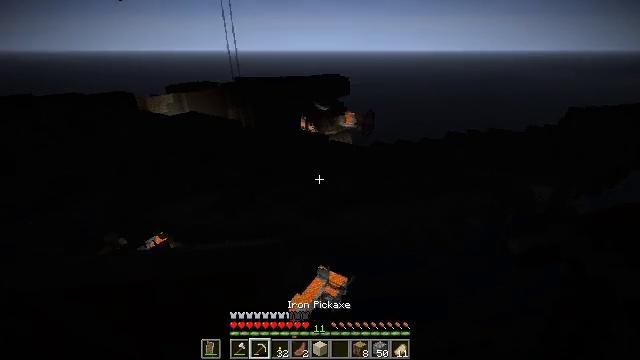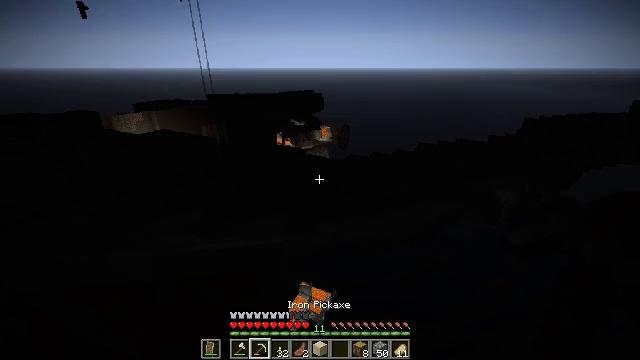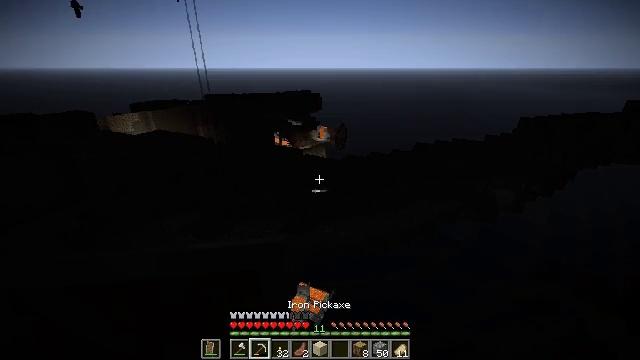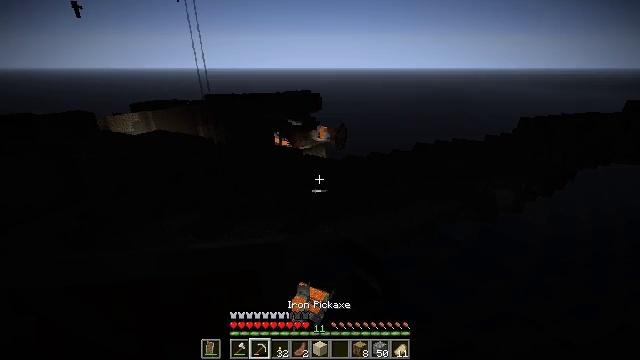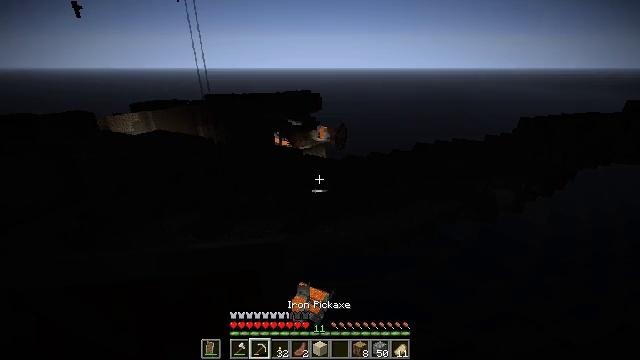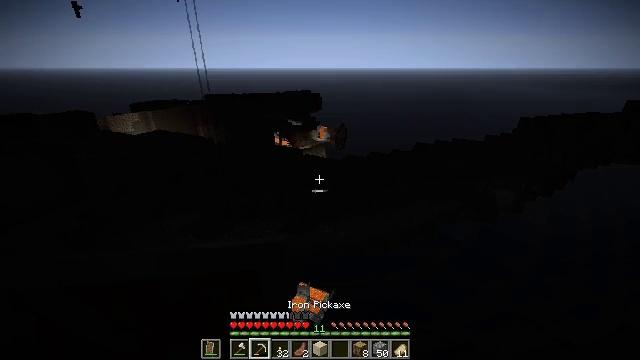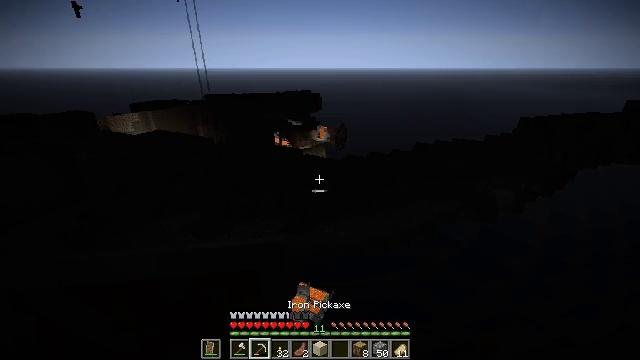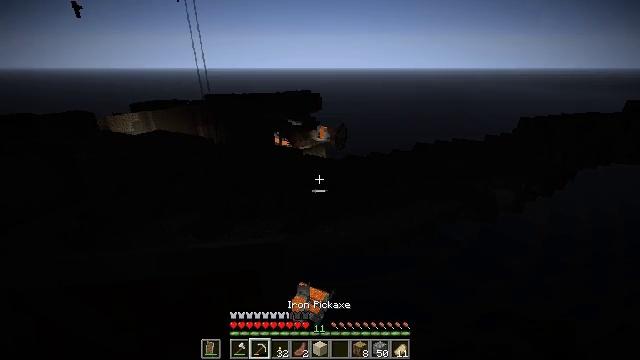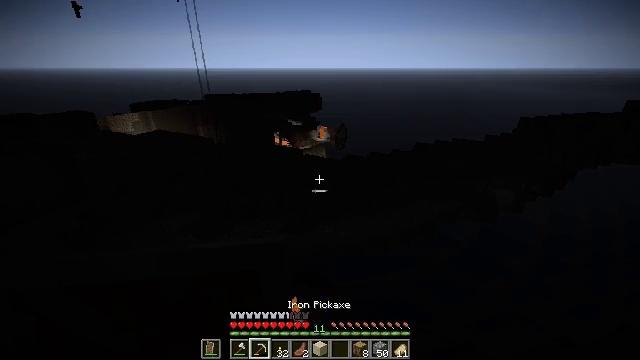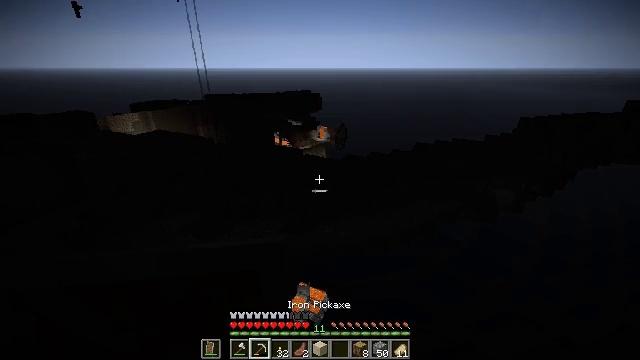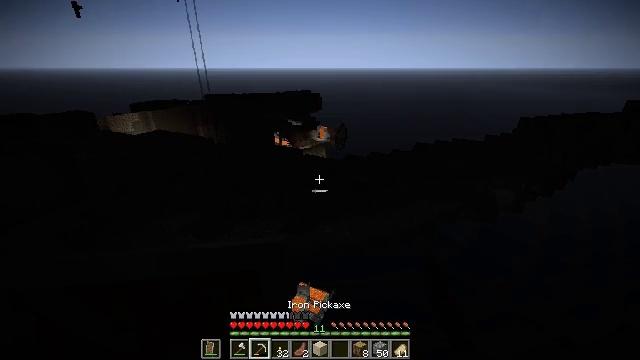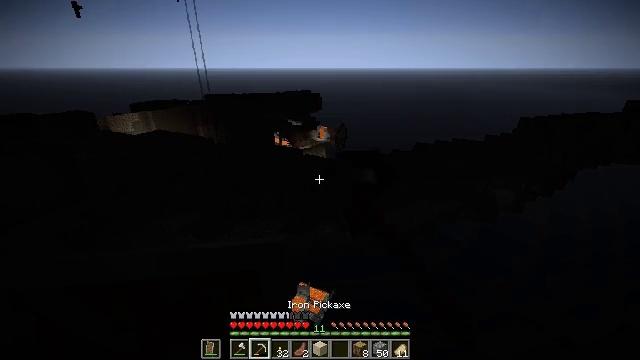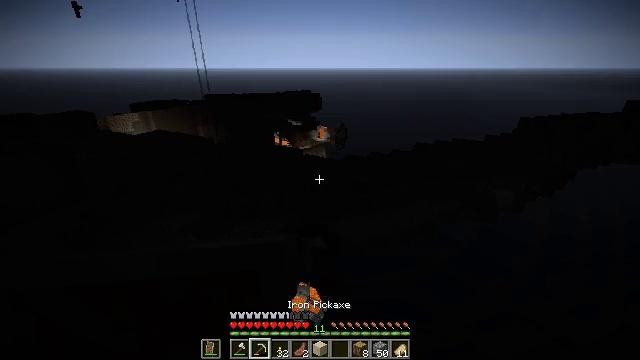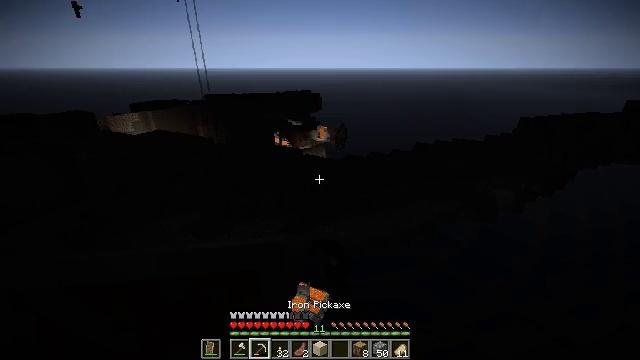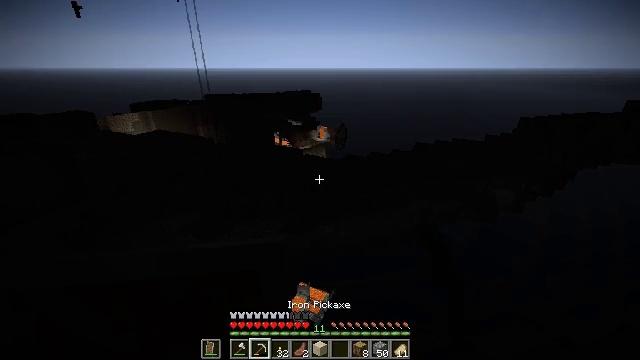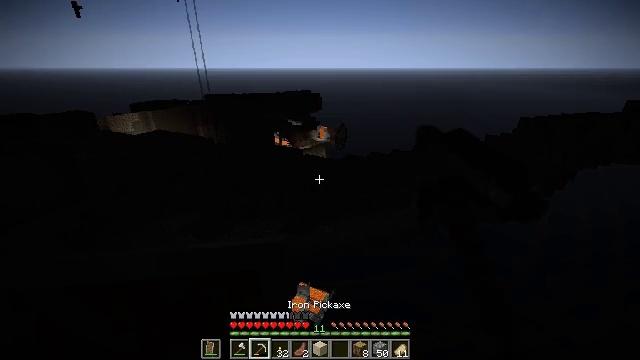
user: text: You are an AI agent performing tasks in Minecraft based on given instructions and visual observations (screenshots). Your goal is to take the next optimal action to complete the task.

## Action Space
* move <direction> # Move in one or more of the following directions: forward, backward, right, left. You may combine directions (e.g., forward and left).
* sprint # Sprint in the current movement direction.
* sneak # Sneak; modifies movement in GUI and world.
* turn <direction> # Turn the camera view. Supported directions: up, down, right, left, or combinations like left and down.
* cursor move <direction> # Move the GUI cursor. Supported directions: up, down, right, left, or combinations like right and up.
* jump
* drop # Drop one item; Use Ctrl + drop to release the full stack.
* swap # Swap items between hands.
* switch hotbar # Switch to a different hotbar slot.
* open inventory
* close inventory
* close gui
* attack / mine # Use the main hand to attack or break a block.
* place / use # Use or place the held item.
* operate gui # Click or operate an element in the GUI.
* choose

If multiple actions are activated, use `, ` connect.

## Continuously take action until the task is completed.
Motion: motion action
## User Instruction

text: Mine the composter block.
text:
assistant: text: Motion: turn right and up
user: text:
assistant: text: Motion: attack / mine
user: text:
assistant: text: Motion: attack / mine
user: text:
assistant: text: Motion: attack / mine
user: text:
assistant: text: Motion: attack / mine
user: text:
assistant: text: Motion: attack / mine
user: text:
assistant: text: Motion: attack / mine
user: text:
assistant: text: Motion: attack / mine
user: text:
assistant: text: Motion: attack / mine
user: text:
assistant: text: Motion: attack / mine
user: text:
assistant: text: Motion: attack / mine
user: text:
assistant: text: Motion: attack / mine
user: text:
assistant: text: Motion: attack / mine
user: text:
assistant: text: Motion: attack / mine
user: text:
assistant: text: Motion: attack / mine
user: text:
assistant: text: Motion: attack / mine
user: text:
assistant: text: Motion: attack / mine
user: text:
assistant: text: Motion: attack / mine
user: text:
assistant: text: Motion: attack / mine
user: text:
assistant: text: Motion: attack / mine
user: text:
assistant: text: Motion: attack / mine
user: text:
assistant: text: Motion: attack / mine
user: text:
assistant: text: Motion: attack / mine
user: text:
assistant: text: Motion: attack / mine